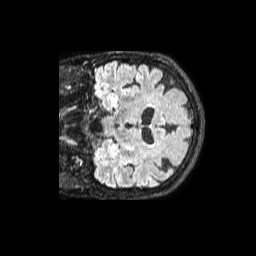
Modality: FLAIR
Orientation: coronal
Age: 54
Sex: female
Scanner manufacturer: philips
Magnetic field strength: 1.5 T
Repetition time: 4.8 s
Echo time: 0.3426 s